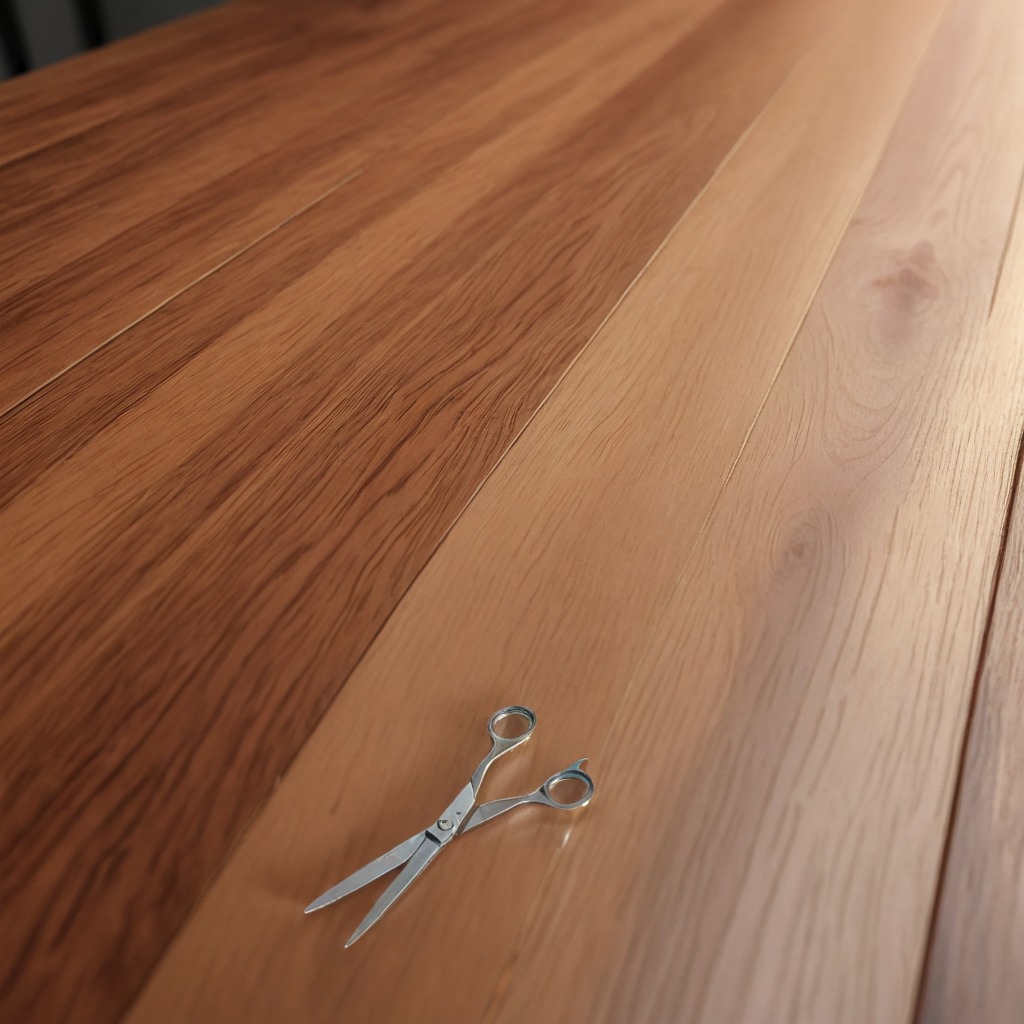
A scissor is lying on the wooden table in a carpentry studio.